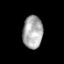
Tissue: prostate
Cell type: T cells
Senescence score: 0.3259
Nuclear area (px): 638
Mean DAPI intensity: 171.044